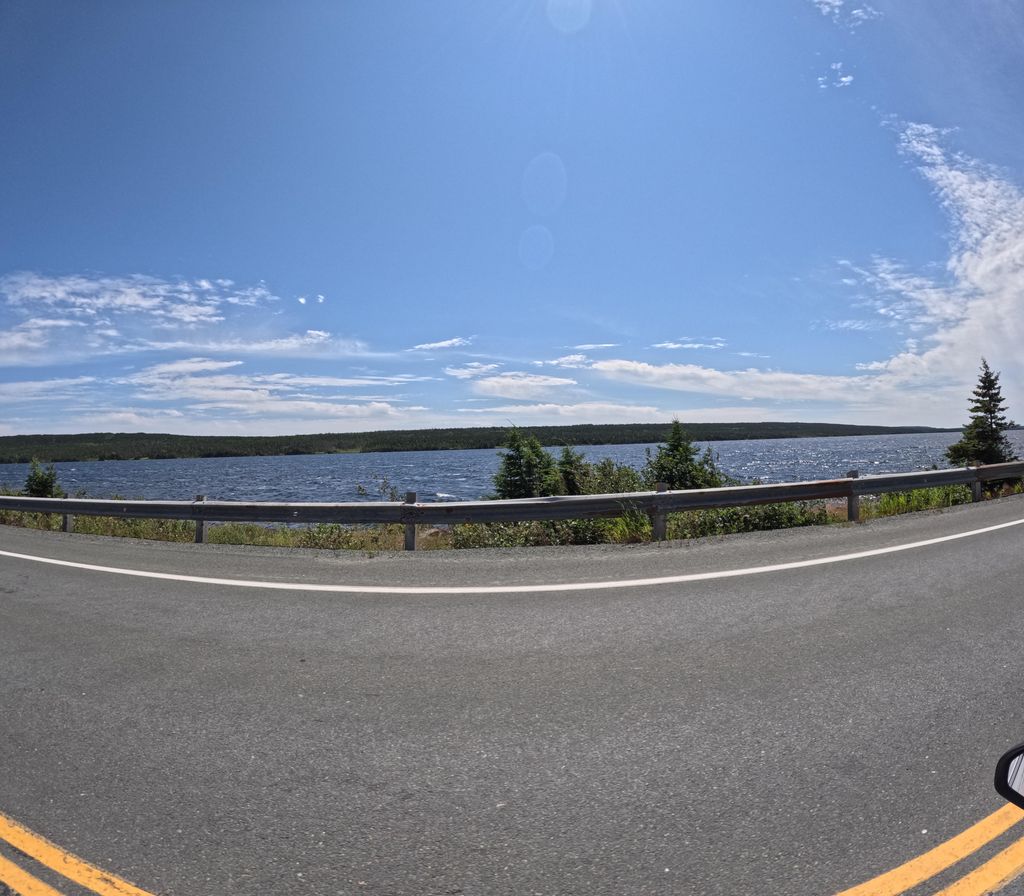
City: st_johns